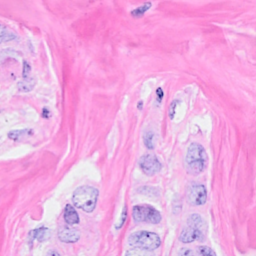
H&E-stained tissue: Breast